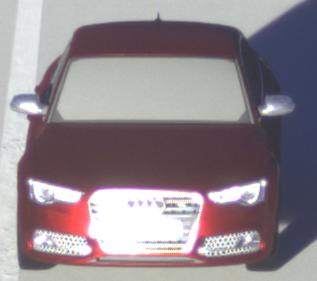
Make: Audi
Model: S5
Detailed model: F5
Model produced from: 2016
Model produced until: 2019
Doors: 2
Color: red
Road condition: dry road
Daytime: sunrise or sunset
Contrast: high contrast